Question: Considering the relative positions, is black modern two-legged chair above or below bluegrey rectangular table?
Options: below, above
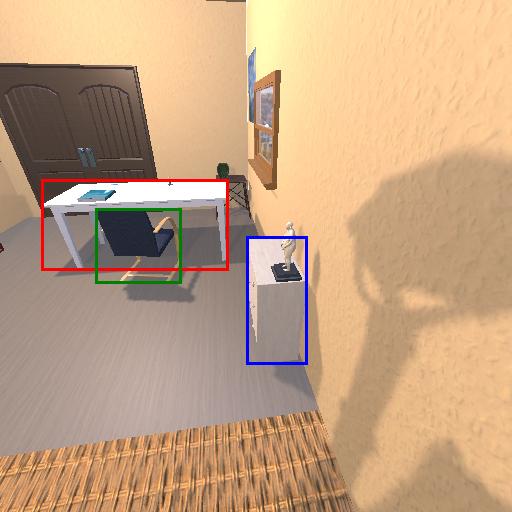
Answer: below